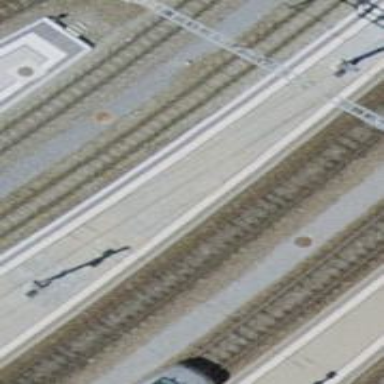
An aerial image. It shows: Platform edge at railway station.